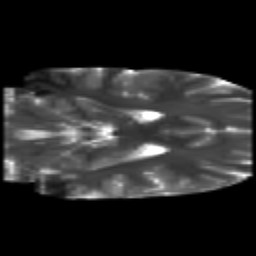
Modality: T2w
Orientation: coronal
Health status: healthy
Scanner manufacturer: siemens
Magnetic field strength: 3 T
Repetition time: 10 s
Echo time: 0.092 s